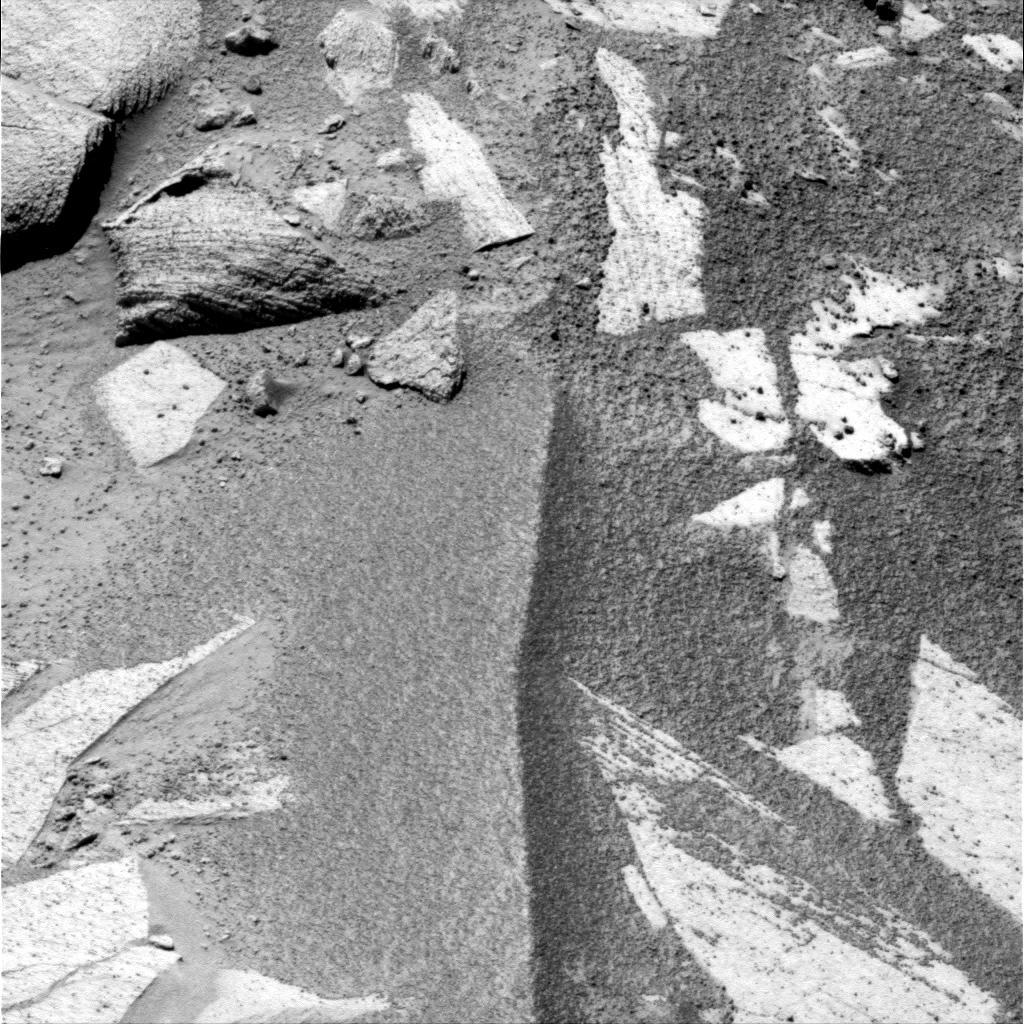
Terrain classes present: Bedrock, Gravel / Sand / Soil, Rock, Shadow